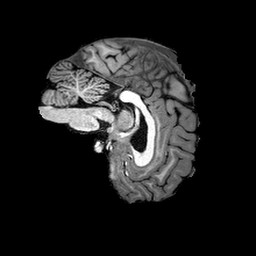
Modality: T1w
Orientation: sagittal